Field crop: tomato
Growth stage: 1
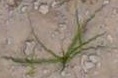
Species: cyperus